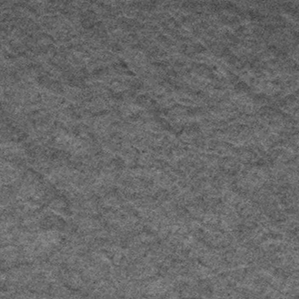
Label: frost